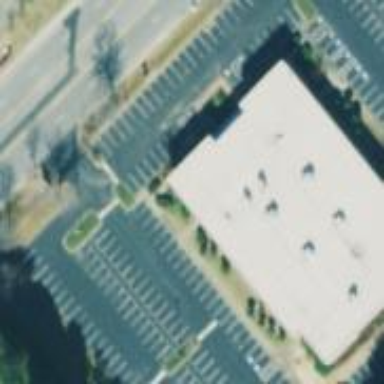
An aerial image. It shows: Building.